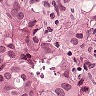
Metastatic tissue present: yes